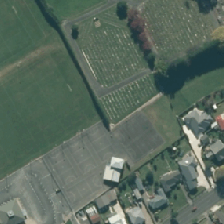
Land cover: urban_parkland